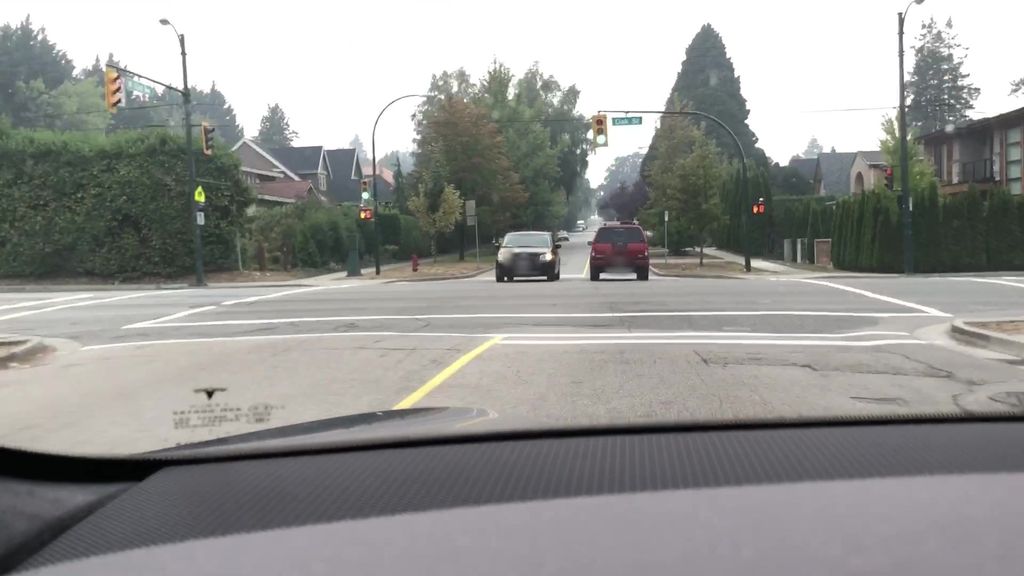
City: vancouver